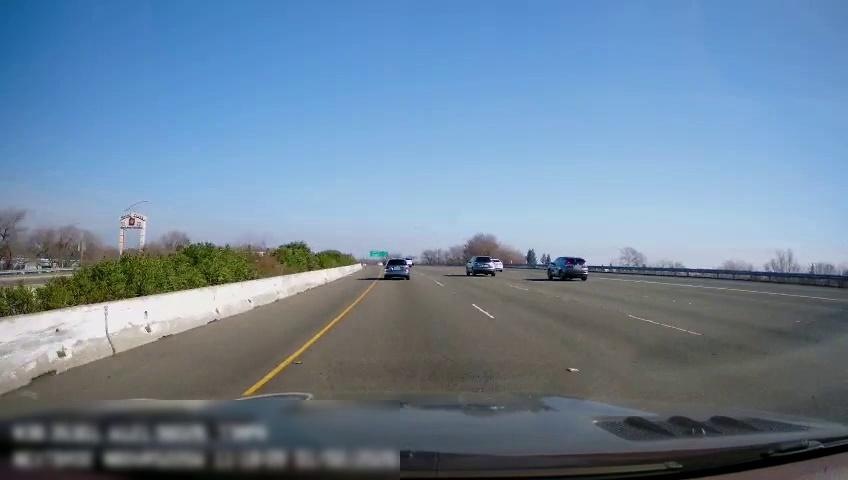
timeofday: Day
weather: Sunny
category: Drivable Space
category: Drivable Space
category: Vehicles | Car
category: Vehicles | SUV
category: Vehicles | SUV
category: Vehicles | Car
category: Vehicles | SUV
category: Lanes | Current Lane
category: Lanes | Current Lane
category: Lanes | Alternate Lane
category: Lanes | Alternate Lane
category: Traffic | Signs